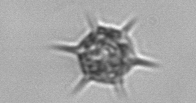
Label: Dictyocha